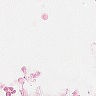
Metastatic tissue present: no